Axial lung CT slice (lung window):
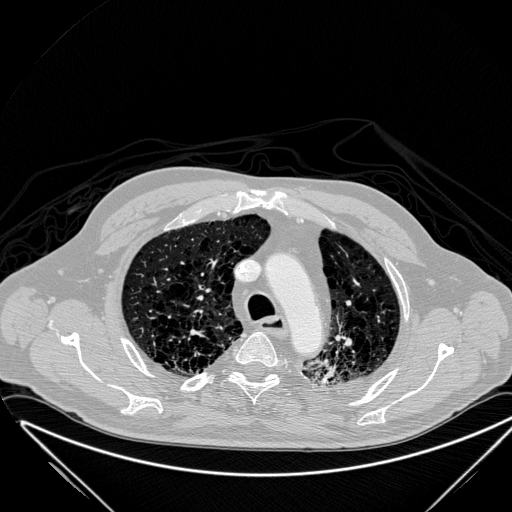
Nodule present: no